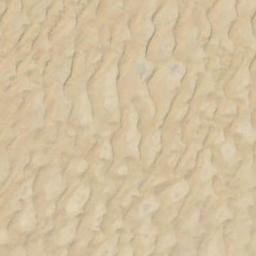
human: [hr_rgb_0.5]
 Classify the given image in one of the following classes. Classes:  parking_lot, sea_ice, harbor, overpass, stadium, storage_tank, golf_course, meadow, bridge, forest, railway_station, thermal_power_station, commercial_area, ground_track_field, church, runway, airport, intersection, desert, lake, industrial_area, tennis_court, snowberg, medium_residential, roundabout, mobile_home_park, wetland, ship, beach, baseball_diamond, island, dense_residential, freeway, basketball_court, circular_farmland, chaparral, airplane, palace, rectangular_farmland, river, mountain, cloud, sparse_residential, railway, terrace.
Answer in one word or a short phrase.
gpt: desert